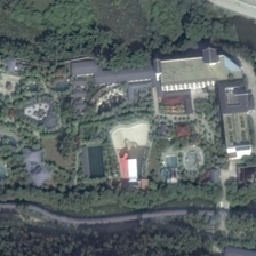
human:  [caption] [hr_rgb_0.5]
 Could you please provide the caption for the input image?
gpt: Blue, red and orange buildings are on the roadside.

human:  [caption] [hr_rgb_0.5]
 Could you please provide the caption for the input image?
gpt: Blue, red and orange roads

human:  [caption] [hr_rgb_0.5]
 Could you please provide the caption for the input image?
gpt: a river road passes through a dense residential area .

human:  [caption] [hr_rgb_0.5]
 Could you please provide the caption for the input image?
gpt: There are blue, red and orange buildings on the side of the road.

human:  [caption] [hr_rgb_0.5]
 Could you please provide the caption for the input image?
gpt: Blue, red and orange buildings are all on the roadside.